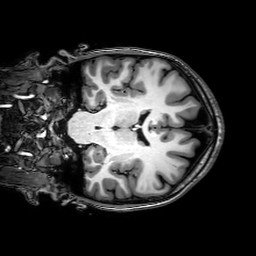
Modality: T1w
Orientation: coronal
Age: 23
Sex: female
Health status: healthy
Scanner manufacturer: philips
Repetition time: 0.008233 s
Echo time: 0.00378 s